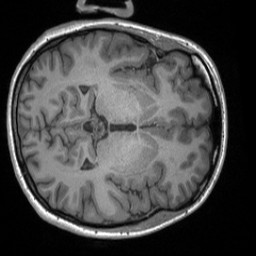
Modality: T1w
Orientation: axial